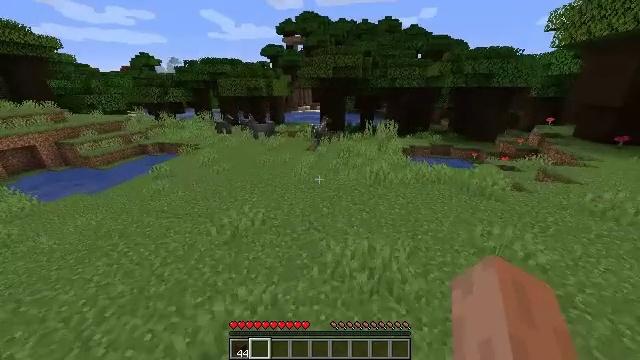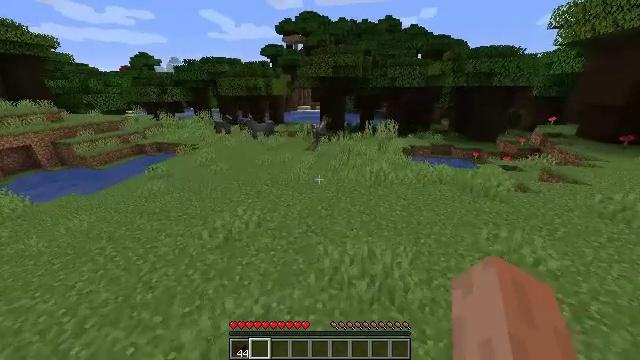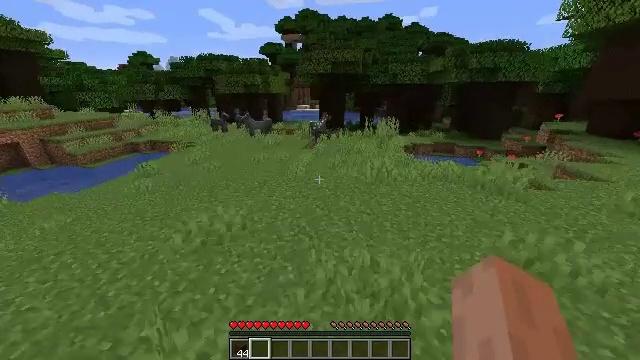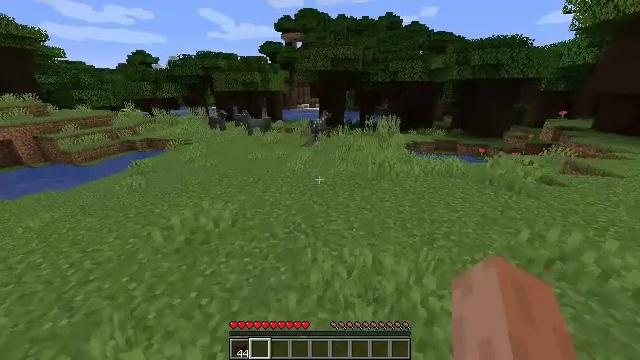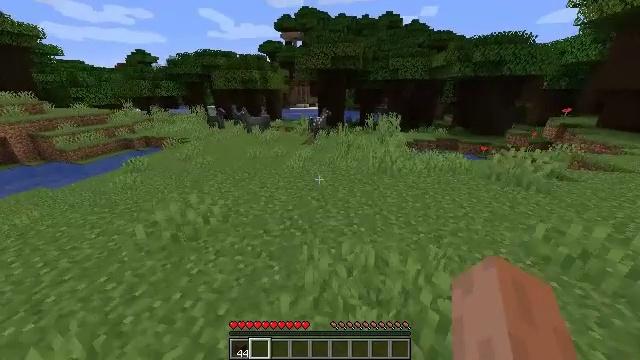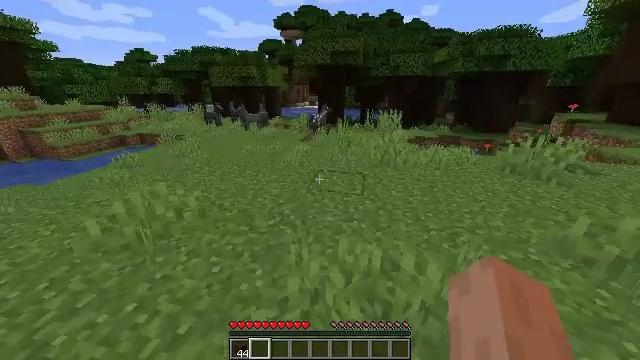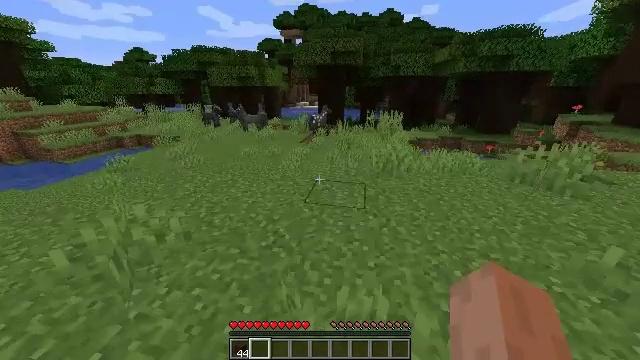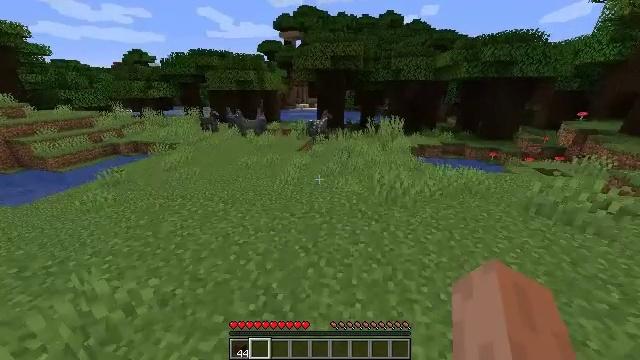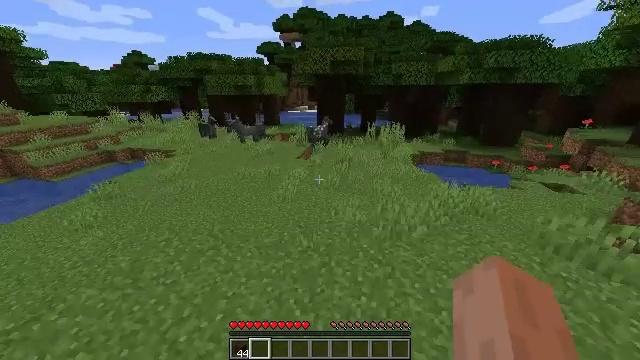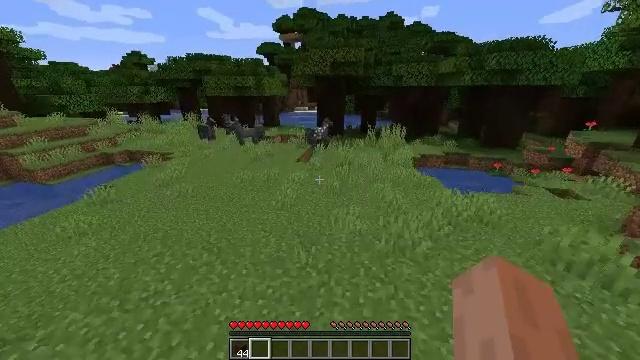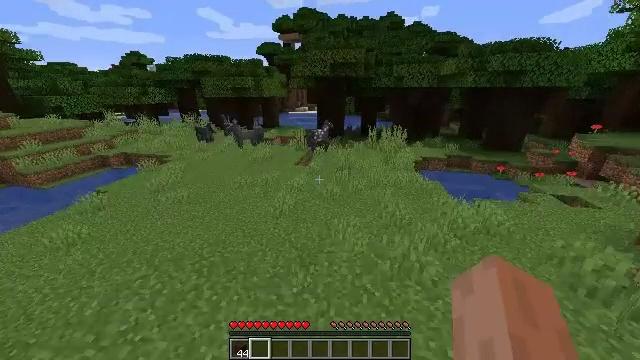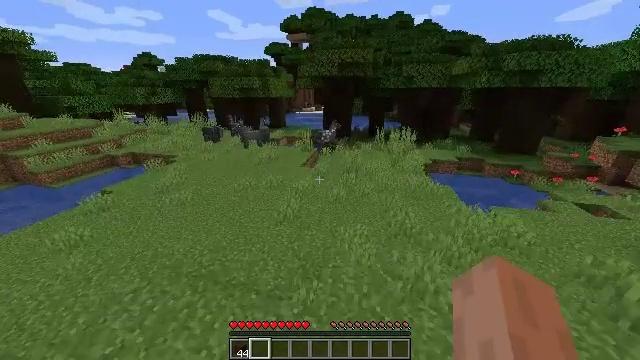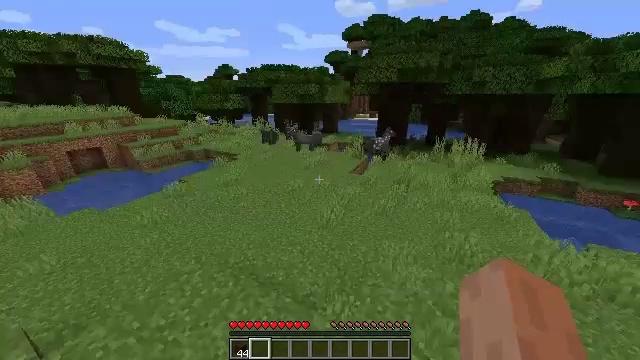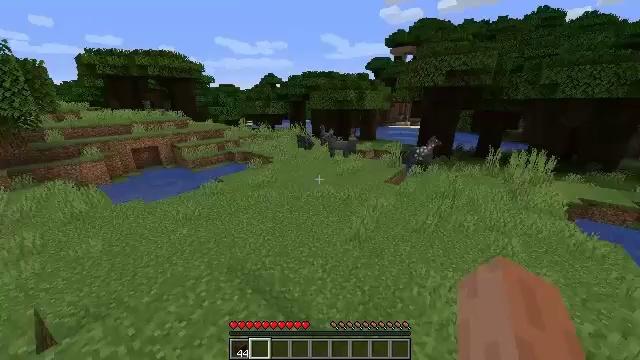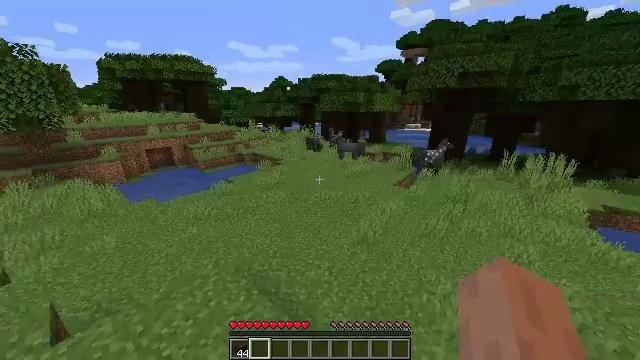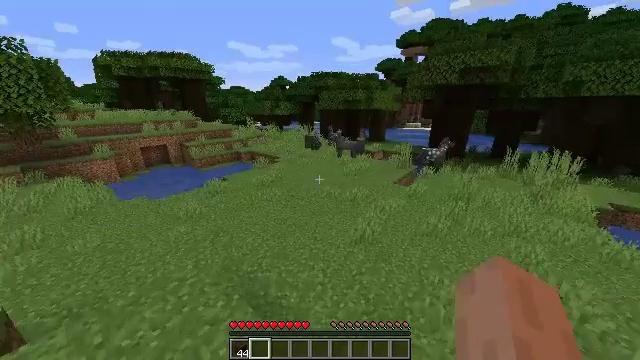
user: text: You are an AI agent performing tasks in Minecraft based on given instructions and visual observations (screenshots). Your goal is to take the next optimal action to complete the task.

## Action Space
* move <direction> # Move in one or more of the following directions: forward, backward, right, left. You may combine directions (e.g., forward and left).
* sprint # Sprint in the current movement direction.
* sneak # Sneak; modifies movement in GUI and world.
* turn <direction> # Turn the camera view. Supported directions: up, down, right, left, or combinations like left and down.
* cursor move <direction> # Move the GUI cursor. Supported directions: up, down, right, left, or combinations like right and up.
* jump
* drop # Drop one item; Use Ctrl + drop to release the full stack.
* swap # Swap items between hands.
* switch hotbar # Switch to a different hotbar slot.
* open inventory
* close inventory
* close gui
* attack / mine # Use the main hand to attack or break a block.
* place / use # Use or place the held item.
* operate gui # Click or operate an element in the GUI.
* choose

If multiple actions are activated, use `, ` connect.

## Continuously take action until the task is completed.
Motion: motion action
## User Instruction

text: Harvest the peony for decoration.
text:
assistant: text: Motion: move forward, jump
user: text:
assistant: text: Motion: move forward, jump
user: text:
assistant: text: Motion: move forward, jump
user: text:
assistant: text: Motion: move forward, jump
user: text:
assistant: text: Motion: move forward, jump
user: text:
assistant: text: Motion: move forward, jump
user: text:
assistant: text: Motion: move forward, jump
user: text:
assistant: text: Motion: move forward, jump
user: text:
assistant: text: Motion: move forward, jump
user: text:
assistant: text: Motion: move forward, jump
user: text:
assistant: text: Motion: move forward, turn left, jump
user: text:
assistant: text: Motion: move forward, turn left and up, jump
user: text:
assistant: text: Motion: move forward, turn left and up, jump
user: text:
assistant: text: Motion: move forward, turn left, jump
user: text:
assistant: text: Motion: move forward, jump
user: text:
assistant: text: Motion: move forward, jump
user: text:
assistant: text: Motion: move forward, jump
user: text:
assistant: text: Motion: move forward, jump
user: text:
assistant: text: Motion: move forward, jump
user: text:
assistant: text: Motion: move forward, jump
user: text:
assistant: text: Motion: move forward, jump
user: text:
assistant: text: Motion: move forward, jump
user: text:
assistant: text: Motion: move forward, jump
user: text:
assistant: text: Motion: move forward, jump
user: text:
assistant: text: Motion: move forward, jump
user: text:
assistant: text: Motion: move forward, jump
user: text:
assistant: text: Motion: move forward, jump
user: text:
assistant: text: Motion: move forward, jump
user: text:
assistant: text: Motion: move forward, jump
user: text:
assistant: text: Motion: move forward, jump